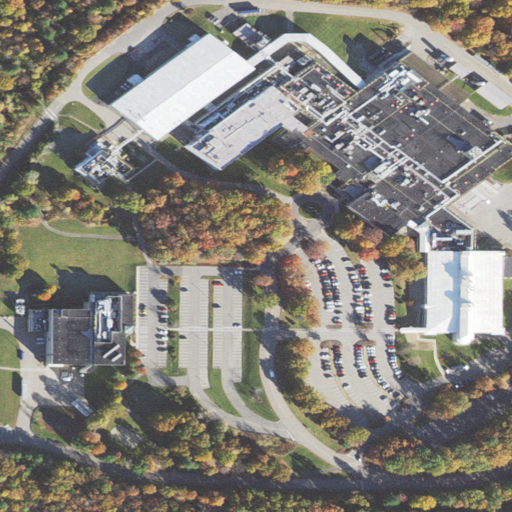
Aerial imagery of mountain in Massachusetts named Stirrup Hill containing high intensity development, medium intensity development, low intensity development, deciduous forest, and open development